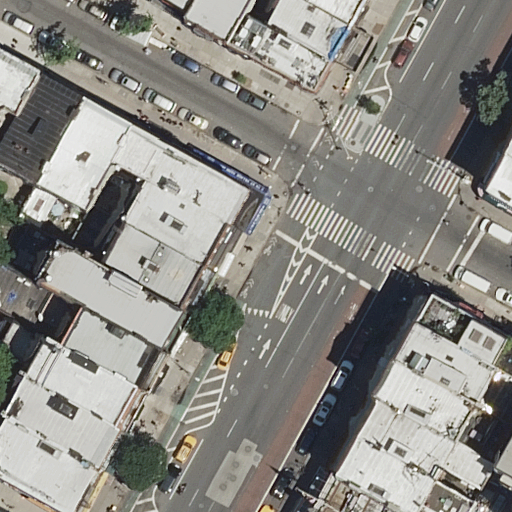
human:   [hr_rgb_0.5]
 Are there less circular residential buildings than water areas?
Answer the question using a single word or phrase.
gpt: no

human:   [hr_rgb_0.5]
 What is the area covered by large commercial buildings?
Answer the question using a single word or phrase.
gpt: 0m2

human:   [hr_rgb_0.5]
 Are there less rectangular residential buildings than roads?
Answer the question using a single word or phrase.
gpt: no

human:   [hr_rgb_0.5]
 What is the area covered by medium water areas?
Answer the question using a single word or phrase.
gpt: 0m2

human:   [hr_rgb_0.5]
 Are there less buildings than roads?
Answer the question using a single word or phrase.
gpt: no

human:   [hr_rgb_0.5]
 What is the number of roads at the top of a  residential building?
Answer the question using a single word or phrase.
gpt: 2

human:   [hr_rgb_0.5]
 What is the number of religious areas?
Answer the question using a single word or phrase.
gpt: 0

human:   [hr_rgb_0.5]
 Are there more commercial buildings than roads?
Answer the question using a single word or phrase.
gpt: no

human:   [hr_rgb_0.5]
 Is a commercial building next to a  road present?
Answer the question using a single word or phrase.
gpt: no

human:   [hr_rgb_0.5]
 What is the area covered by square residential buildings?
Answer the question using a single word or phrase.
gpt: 0m2

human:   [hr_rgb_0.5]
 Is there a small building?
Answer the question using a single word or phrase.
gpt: yes

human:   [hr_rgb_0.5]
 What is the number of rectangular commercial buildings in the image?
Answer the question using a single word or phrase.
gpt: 0

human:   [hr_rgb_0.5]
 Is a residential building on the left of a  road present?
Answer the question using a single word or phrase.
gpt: yes

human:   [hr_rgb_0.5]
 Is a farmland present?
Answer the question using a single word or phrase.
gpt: no

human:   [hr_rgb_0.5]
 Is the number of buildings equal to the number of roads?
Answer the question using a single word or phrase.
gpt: no

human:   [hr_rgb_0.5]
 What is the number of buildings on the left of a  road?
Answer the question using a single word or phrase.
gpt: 17

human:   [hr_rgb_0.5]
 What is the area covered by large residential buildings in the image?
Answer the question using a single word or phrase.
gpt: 0m2

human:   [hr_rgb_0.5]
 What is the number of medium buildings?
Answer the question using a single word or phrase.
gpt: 14

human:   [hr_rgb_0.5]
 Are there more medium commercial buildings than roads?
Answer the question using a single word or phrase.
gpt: no

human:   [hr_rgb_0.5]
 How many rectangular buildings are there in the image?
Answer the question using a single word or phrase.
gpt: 21

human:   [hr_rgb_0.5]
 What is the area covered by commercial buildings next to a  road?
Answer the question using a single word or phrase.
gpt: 0m2

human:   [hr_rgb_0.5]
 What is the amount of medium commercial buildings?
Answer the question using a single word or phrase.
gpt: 0

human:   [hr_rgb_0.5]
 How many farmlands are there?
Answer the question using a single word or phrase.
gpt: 0

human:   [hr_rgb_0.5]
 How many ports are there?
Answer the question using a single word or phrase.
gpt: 0

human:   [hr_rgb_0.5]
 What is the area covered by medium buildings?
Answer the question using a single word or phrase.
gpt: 2730m2

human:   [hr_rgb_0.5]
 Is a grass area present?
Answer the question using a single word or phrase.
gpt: no

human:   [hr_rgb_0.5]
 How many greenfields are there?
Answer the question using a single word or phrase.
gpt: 0

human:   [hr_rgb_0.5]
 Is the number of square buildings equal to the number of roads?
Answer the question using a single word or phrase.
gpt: no

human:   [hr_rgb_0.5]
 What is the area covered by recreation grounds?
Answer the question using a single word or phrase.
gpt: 0m2

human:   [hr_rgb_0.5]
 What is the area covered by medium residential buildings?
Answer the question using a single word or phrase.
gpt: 2730m2

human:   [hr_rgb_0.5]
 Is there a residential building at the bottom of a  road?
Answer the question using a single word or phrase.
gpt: yes

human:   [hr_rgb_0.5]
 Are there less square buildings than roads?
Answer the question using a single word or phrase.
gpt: yes

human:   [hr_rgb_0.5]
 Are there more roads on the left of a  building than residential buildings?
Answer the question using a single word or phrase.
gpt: no

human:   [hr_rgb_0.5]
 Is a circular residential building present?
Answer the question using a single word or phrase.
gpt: no

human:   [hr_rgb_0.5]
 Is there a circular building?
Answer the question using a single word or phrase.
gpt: no

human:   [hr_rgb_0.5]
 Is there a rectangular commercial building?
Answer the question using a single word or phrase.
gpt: no